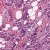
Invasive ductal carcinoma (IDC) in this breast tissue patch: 1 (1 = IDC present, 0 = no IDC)